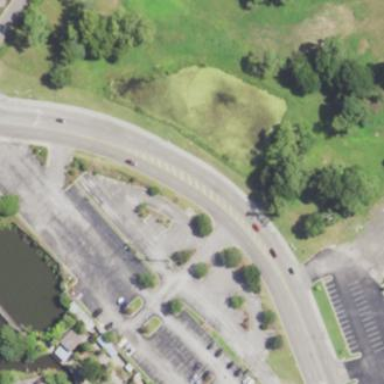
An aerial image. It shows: Parking area.